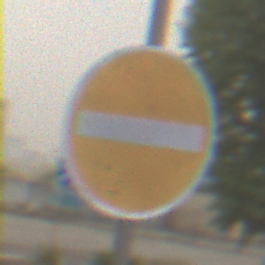
Verkehrszeichen: VerbotDerEinfahrt
Umgebung: Outdoor, Suburban
Tageszeit: MorningAfternoon
Wetter: Overcast
Licht: Natural
Jahreszeit: NotSpecified
Kontrast: LowContrast